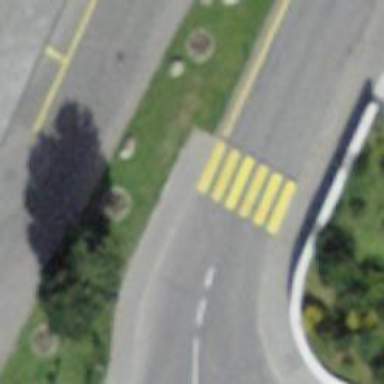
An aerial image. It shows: Bus stop with platform for public transport.